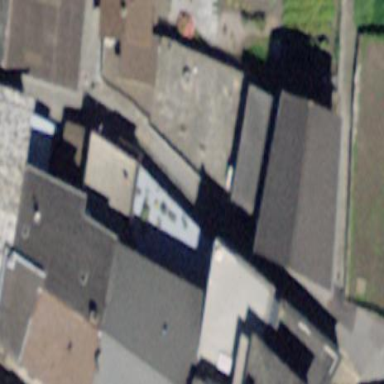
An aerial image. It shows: Terrace building.